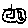
Label: square